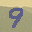
Label: 9